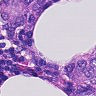
Metastatic tissue present: yes